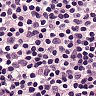
Metastatic tissue present: no